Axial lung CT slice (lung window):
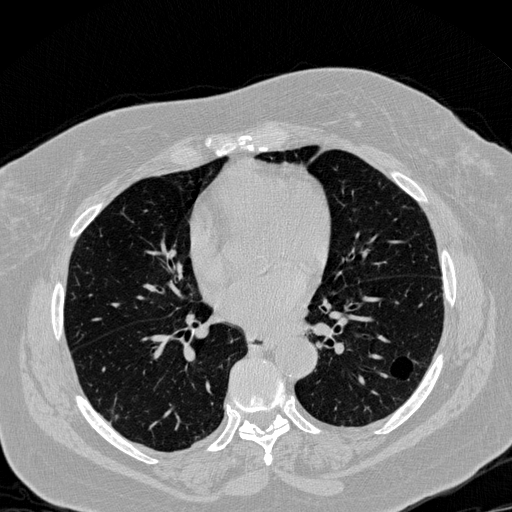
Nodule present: yes
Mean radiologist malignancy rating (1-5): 2.5